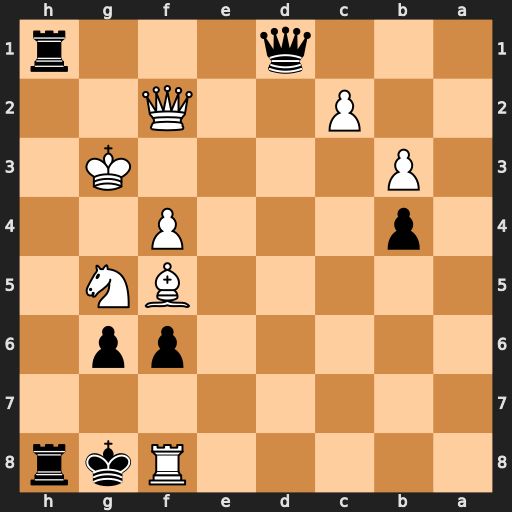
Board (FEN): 5Rkr/8/5pp1/5BN1/1p3P2/1P4K1/2P2Q2/3q3r
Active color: b
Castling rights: -
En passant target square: -
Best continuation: Kxf8 Qc5+ Kg7 Qe7+ Kh6